Question: '''
a=5
echo "*/$aMin * * * * bash /etc/init.d/ckDskCheck.sh"
'''
When I try to run the following code, it displays properly
'''
*/5 * * * * bash /etc/init.d/ckDskCheck.sh
'''
But when I try to assign the result using the following code to the variable and print it out, it displays as this:
'''
a=5
cronSen='echo "*/$a * * * * bash /etc/init.d/ckDskCheck.sh"'
echo $cronSen
'''
Result:

So I try to escape the asterisk by
'''
cronSen='echo "\*/$a \* \* \* \* bash /etc/init.d/ckDskCheck.sh"'
'''
But it still doesn't work. Why? How can I fix this?
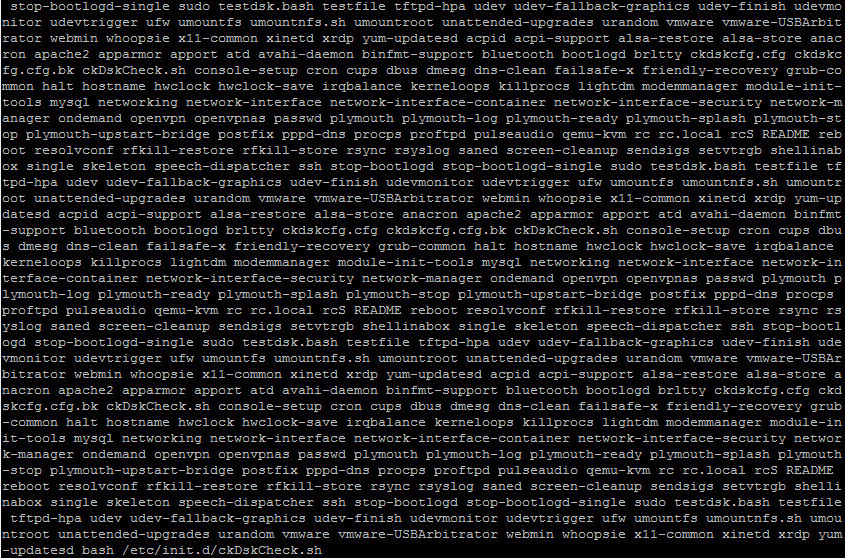
Answer: You have two problems:
1. Useless Use of Echo in Backticks
2. Always quote what you echo
So the fixed code is
'''
a=5
cronSen="*/$a * * * * bash /etc/init.d/ckDskCheck.sh"
echo "$cronSen"
'''
It appears you may also have a Useless Use of Variable, but perhaps 'cronSen' is useful in a larger context.
In short, quote everything where you do not require the shell to perform token splitting and wildcard expansion.
Token splitting;
'''
words="foo bar baz"
for word in $words; do
:
'''
(This loops three times. Quoting '$words' would only loop once over the literal token 'foo bar baz'.)
Wildcard expansion:
'''
pattern='file*.txt'
ls $pattern
'''
(Quoting '$pattern' would attempt to list a single file whose name is literally 'file*.txt'.)
In more concrete terms, anything containing a filename should usually be quoted.
A variable containing a list of tokens to loop over or a wildcard to expand is less frequently seen, so we sometimes abbreviate to "quote everything unless you know precisely what you are doing".